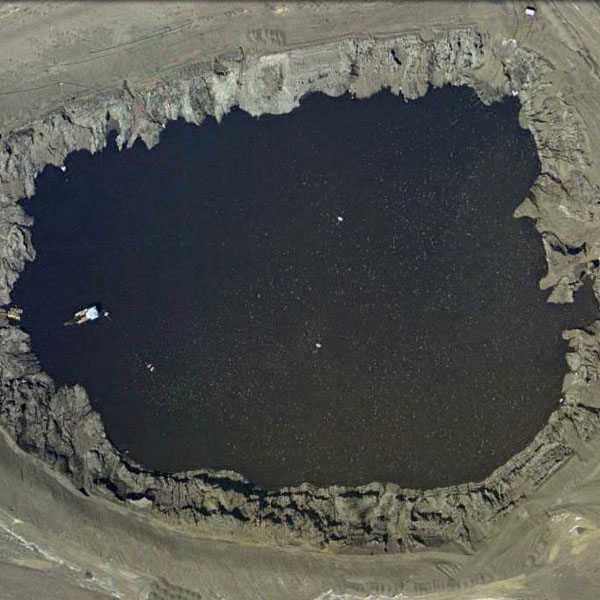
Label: Pond